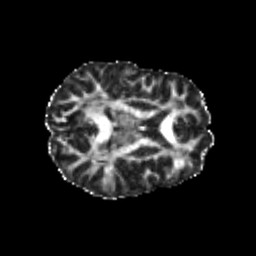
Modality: FA
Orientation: axial
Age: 21
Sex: female
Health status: healthy
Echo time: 0.074 s